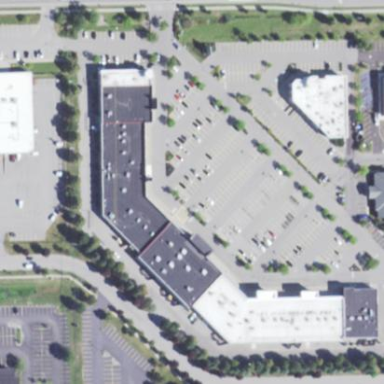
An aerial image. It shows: Retail area.